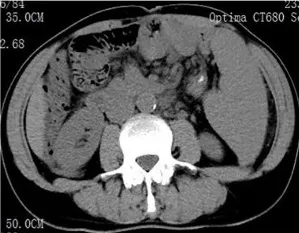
(B) The spleen was significantly enlarged in 2022.
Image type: radiology (ct)